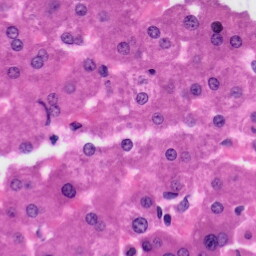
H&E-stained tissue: Liver